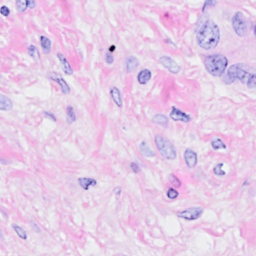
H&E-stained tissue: Breast